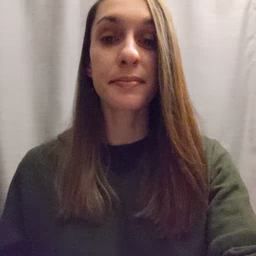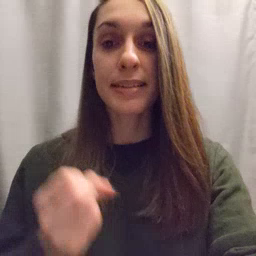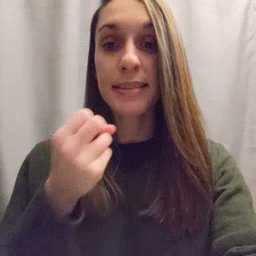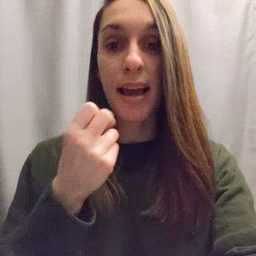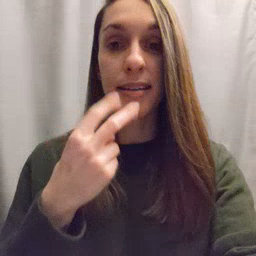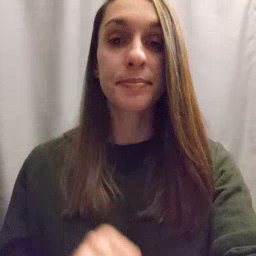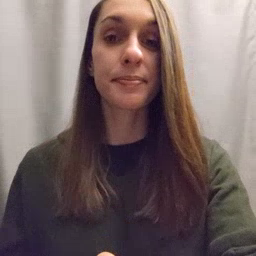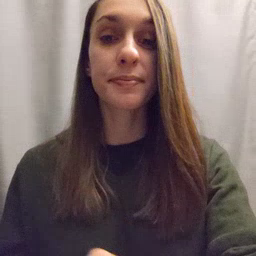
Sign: snack